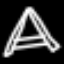
Label: The Eiffel Tower